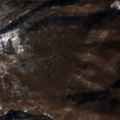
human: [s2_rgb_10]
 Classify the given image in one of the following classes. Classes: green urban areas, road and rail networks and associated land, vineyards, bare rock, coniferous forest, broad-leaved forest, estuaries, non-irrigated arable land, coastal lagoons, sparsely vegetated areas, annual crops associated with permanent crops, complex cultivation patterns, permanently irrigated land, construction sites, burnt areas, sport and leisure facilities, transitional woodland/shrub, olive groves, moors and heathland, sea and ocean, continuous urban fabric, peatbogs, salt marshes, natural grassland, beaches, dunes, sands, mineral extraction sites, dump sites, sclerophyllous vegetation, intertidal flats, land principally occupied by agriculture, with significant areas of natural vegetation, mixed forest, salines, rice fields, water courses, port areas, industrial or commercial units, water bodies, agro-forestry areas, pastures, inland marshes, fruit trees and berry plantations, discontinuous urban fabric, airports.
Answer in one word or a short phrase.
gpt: broad-leaved forest, natural grassland, transitional woodland/shrub